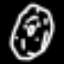
Label: donut